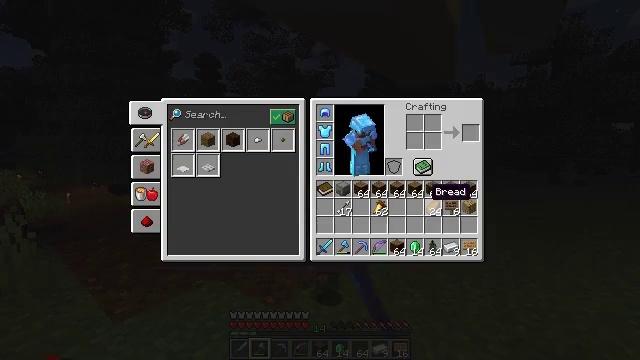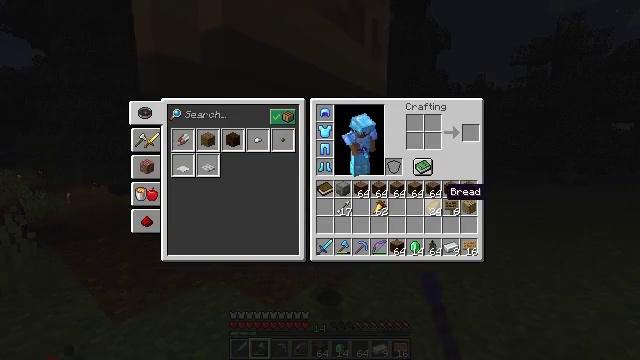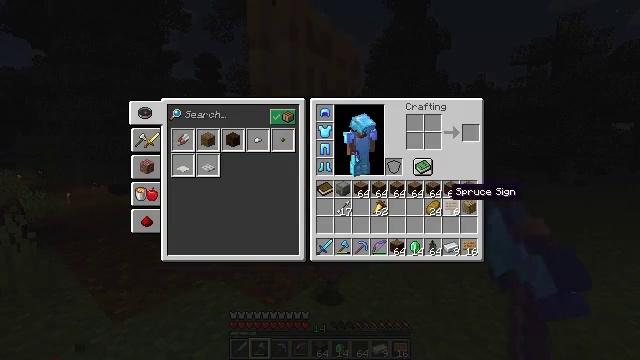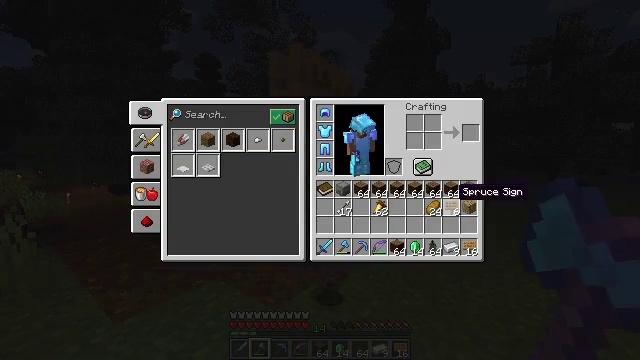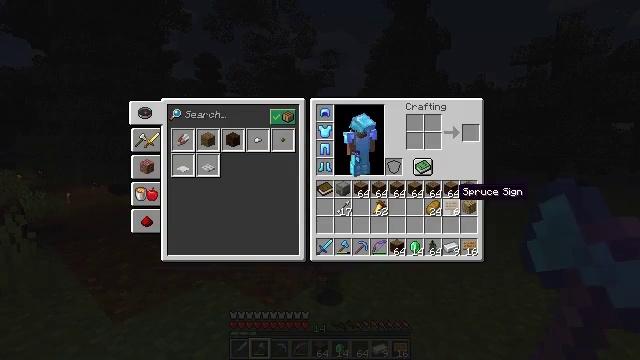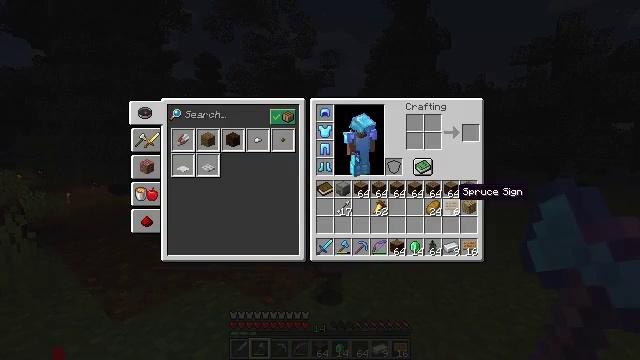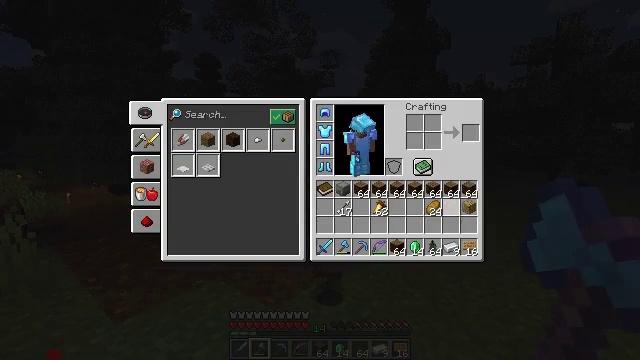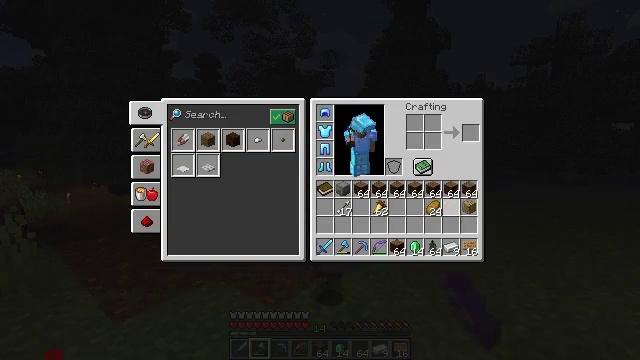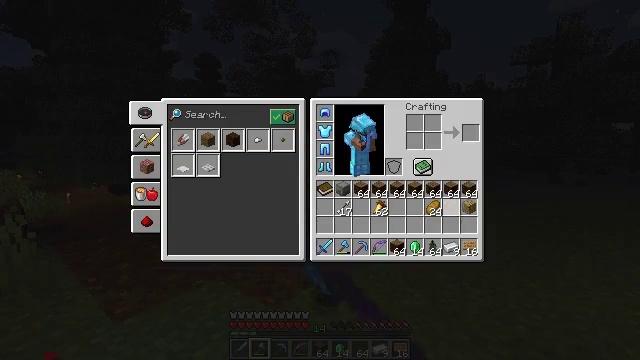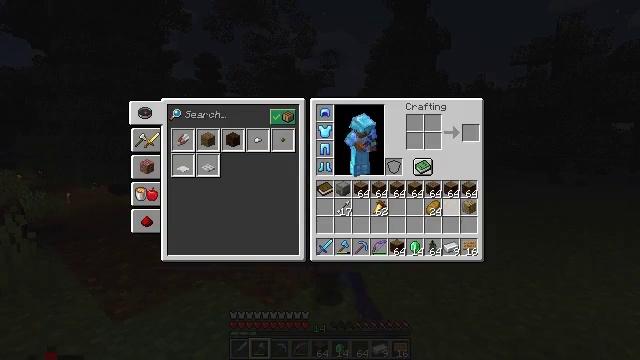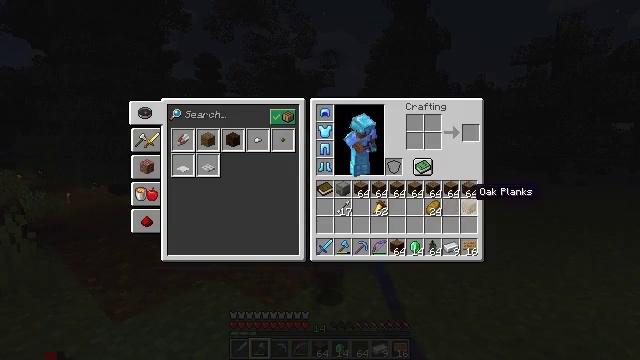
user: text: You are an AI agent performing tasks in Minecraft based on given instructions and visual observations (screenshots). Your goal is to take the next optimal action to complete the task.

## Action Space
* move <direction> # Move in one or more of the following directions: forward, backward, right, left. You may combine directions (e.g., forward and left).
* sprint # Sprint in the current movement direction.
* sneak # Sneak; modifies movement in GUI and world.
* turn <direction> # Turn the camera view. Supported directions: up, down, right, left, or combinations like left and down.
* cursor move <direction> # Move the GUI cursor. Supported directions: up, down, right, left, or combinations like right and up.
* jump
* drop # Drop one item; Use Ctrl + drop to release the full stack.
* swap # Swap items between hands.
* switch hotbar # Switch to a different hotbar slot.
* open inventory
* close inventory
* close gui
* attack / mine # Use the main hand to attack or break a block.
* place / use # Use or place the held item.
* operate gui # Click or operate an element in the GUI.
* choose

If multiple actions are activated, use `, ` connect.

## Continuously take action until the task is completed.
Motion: motion action
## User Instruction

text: Remove a spruce sign from the inventory.
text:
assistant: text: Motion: sprint, cursor move right, open gui
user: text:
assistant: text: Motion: sprint
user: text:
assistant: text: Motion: sprint, cursor move right
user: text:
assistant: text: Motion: sprint
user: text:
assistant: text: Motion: sprint
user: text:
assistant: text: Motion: sprint, drop
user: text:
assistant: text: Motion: sprint, drop
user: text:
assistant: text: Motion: sprint, drop
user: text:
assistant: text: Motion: sprint
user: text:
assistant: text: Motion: sprint, cursor move right
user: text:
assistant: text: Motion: sprint